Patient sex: F
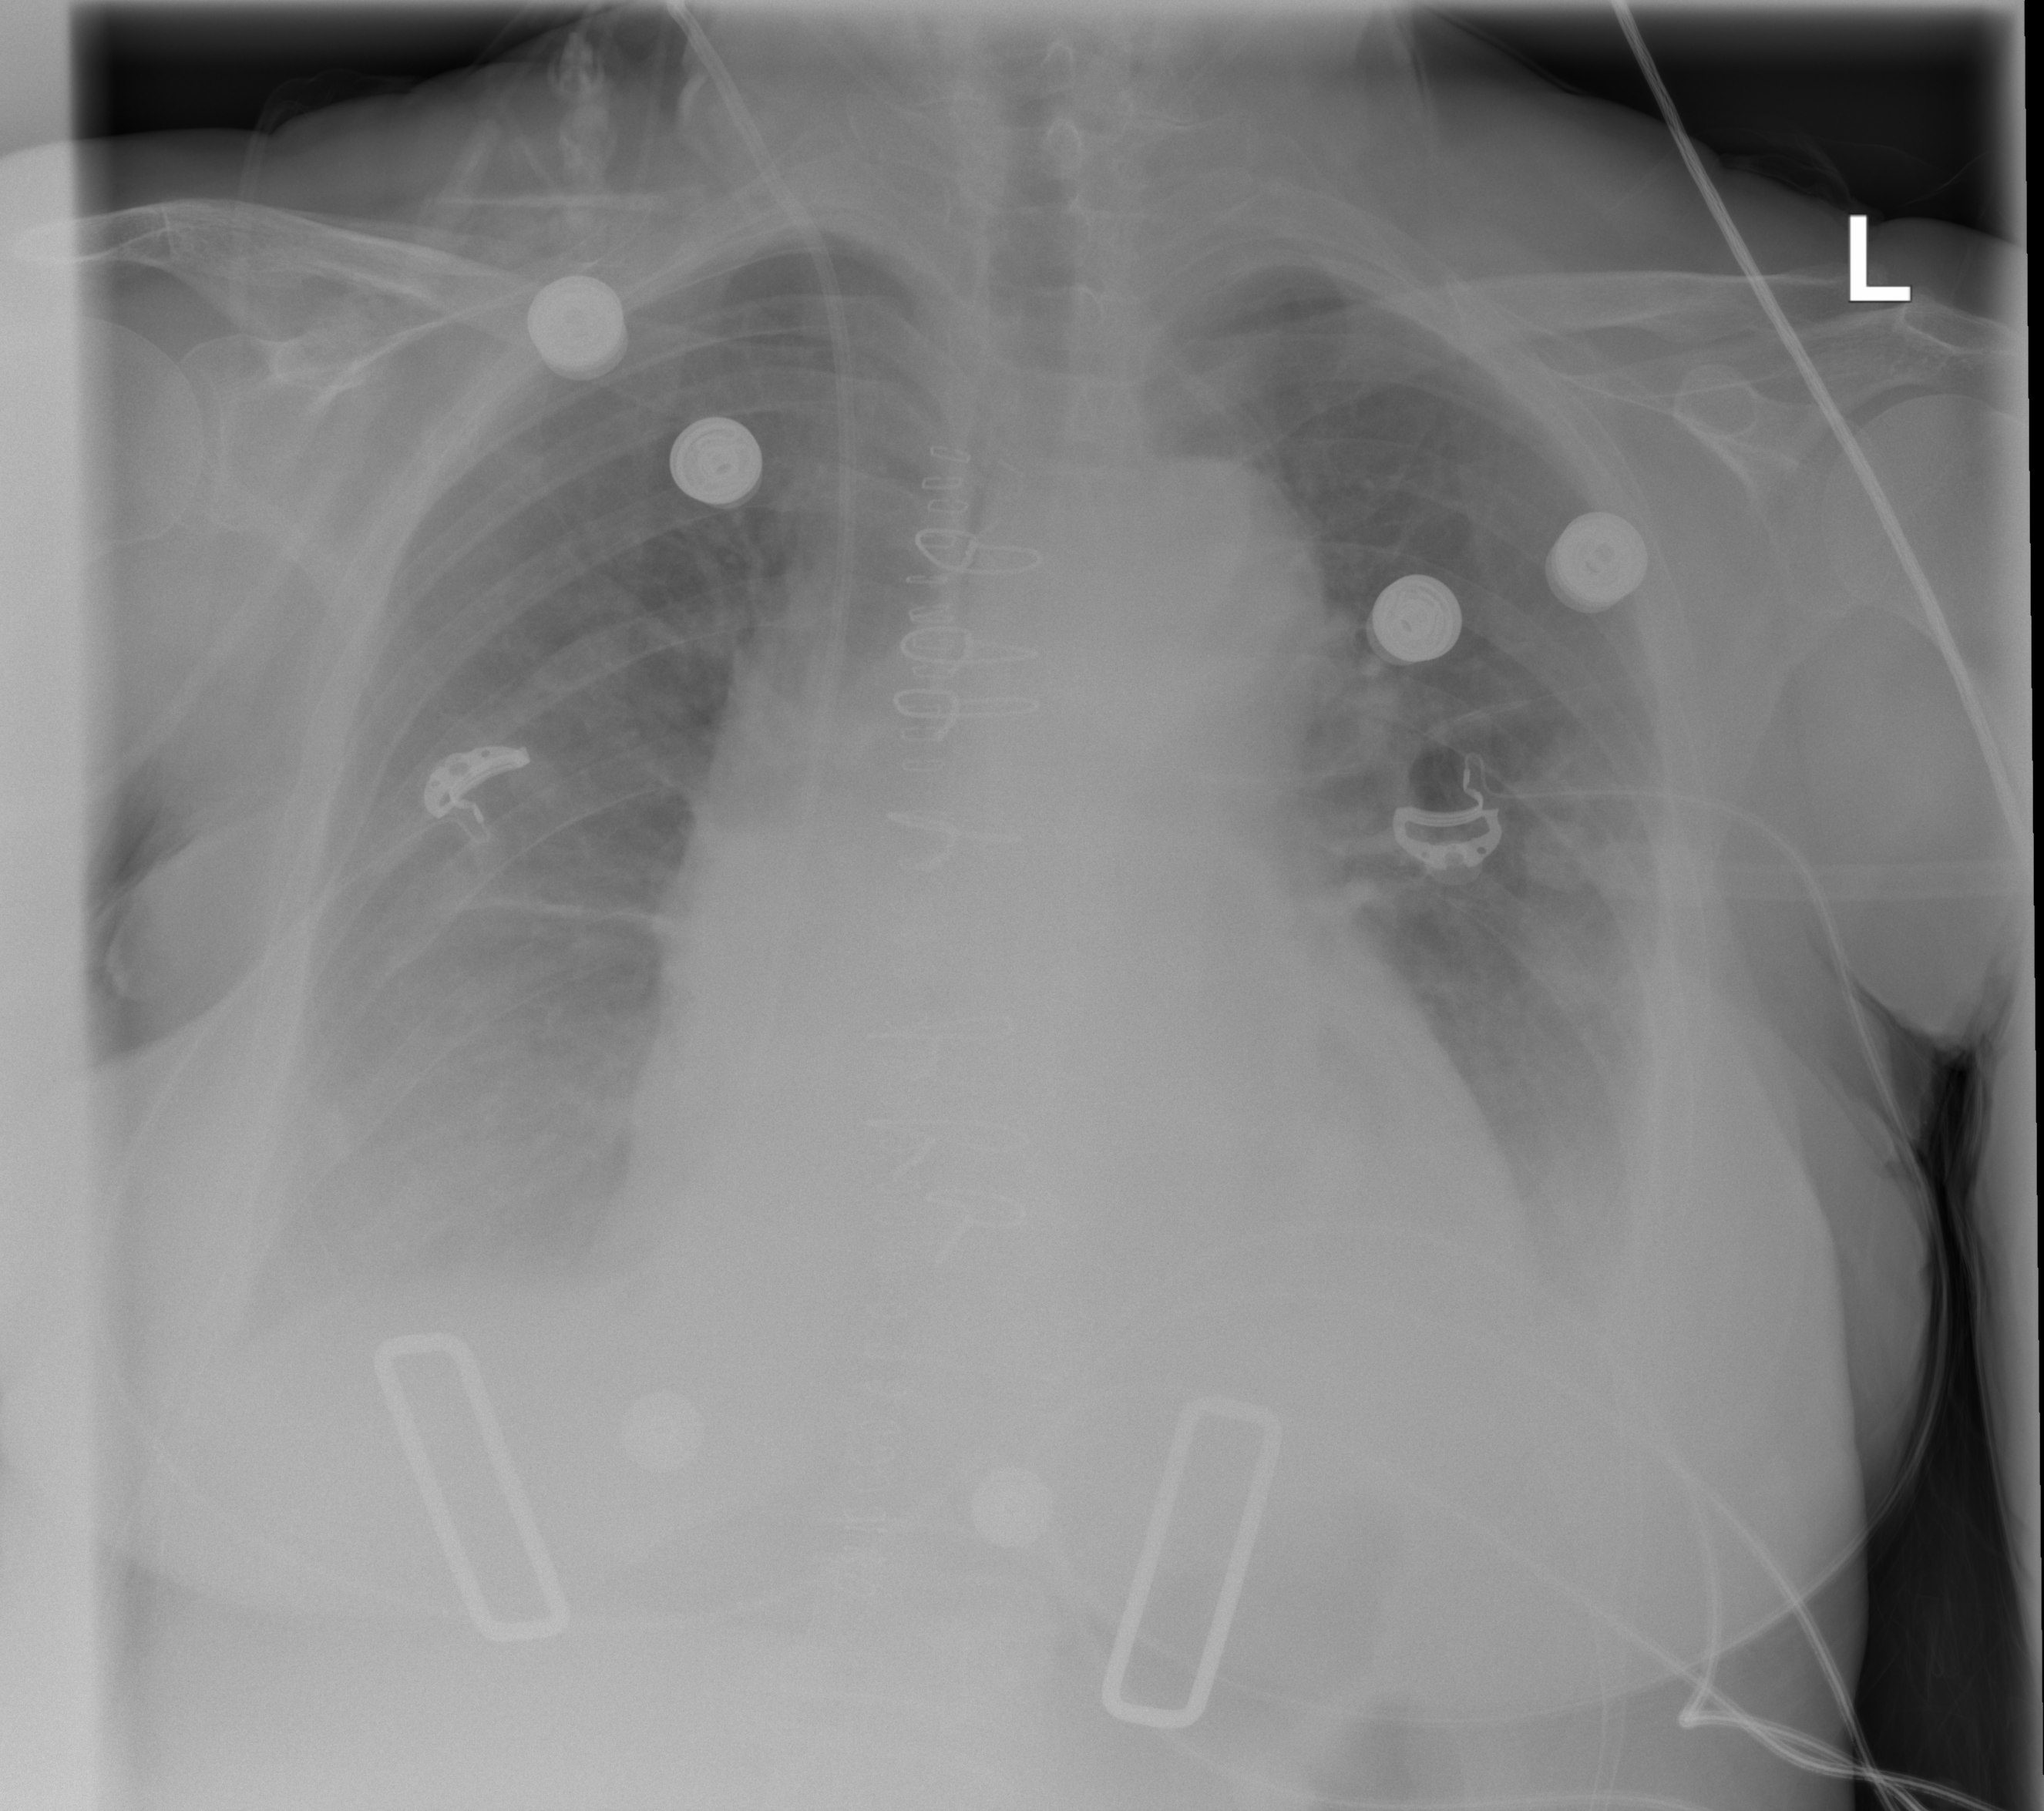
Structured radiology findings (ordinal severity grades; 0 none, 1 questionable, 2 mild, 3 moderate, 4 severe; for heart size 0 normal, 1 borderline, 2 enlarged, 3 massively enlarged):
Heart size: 2
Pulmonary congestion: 2
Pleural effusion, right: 0
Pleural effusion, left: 2
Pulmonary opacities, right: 0
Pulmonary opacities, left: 0
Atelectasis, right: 2
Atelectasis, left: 2